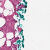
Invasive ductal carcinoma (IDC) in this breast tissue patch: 0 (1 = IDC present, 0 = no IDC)